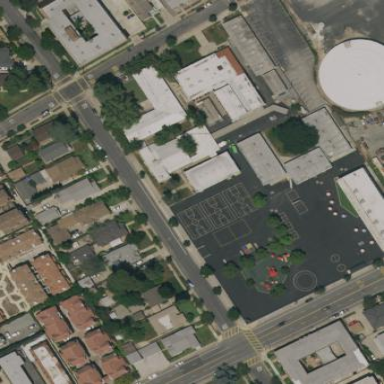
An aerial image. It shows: School.